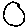
Label: circle